Aerial crown-view tile of a tropical tree (Barro Colorado Island, Panama), acquired 20250414:
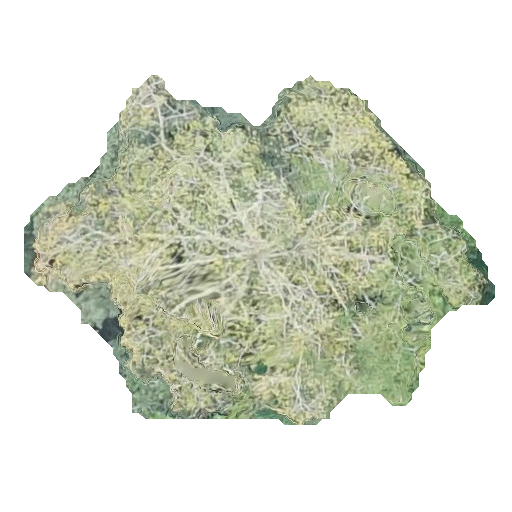
Species: Virola surinamensis
GBIF accepted scientific name: Virola surinamensis
Crown area: 162.966 m²